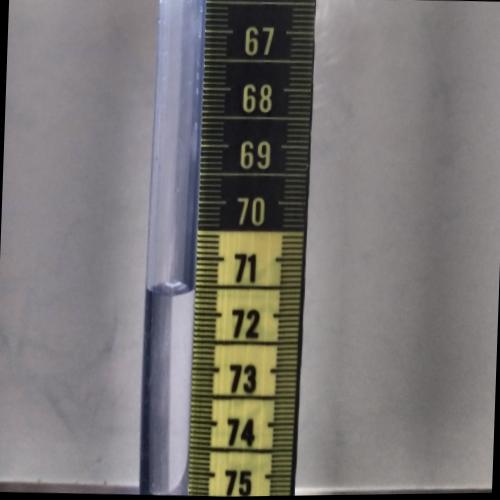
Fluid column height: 71.6 cm